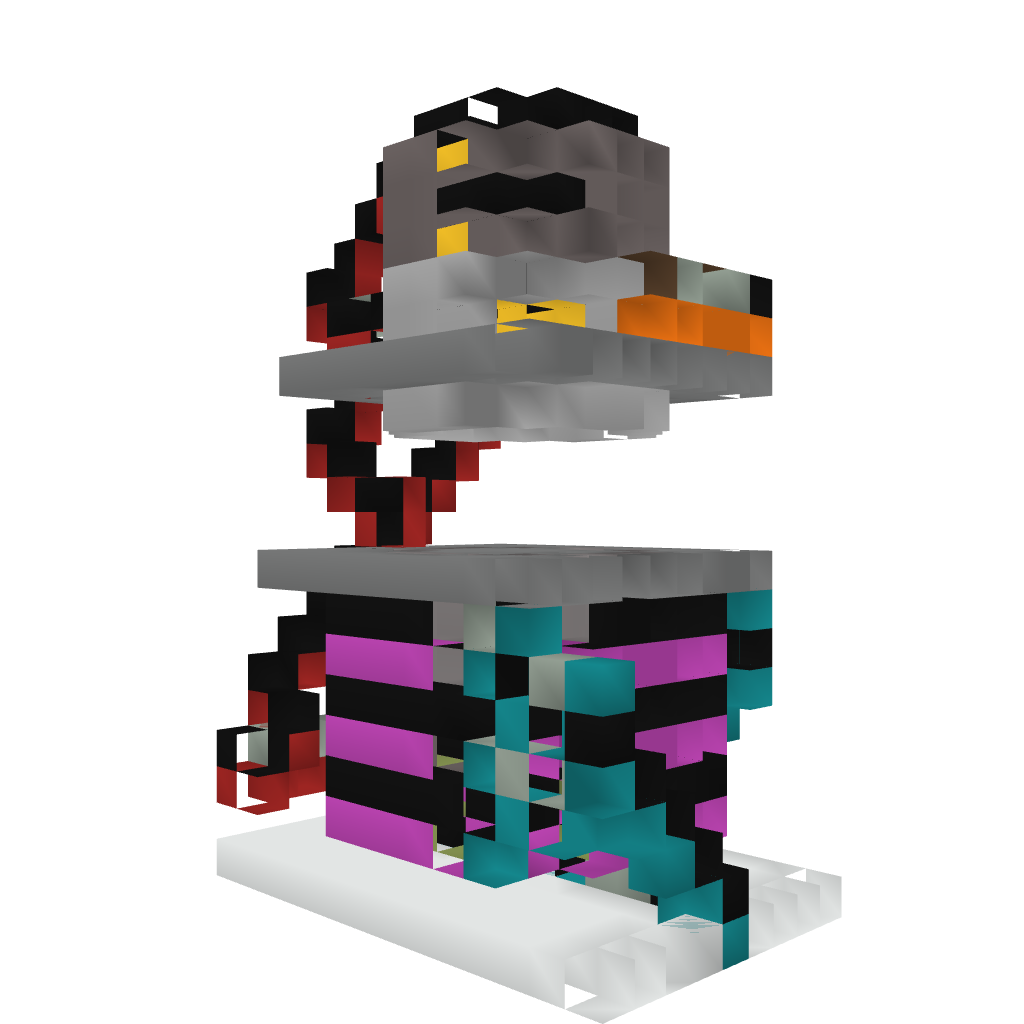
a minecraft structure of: Stargate Ring Transporter